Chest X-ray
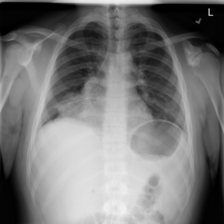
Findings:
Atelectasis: negative
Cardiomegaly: negative
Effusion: negative
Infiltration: positive
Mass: positive
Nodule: negative
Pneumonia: negative
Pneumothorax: negative
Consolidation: negative
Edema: negative
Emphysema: negative
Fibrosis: negative
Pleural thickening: negative
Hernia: negative